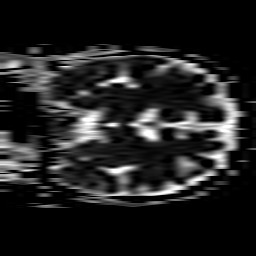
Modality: ADC
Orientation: coronal
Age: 58
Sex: male
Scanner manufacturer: philips
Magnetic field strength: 1.5 T
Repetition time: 4.975 s
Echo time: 0.07843 s